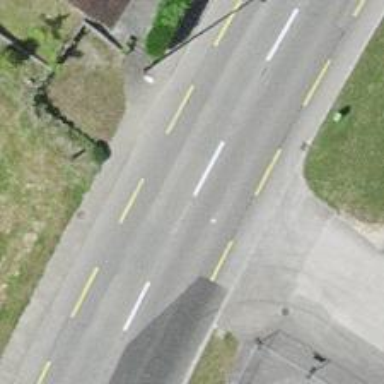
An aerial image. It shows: Primary highway.